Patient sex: F
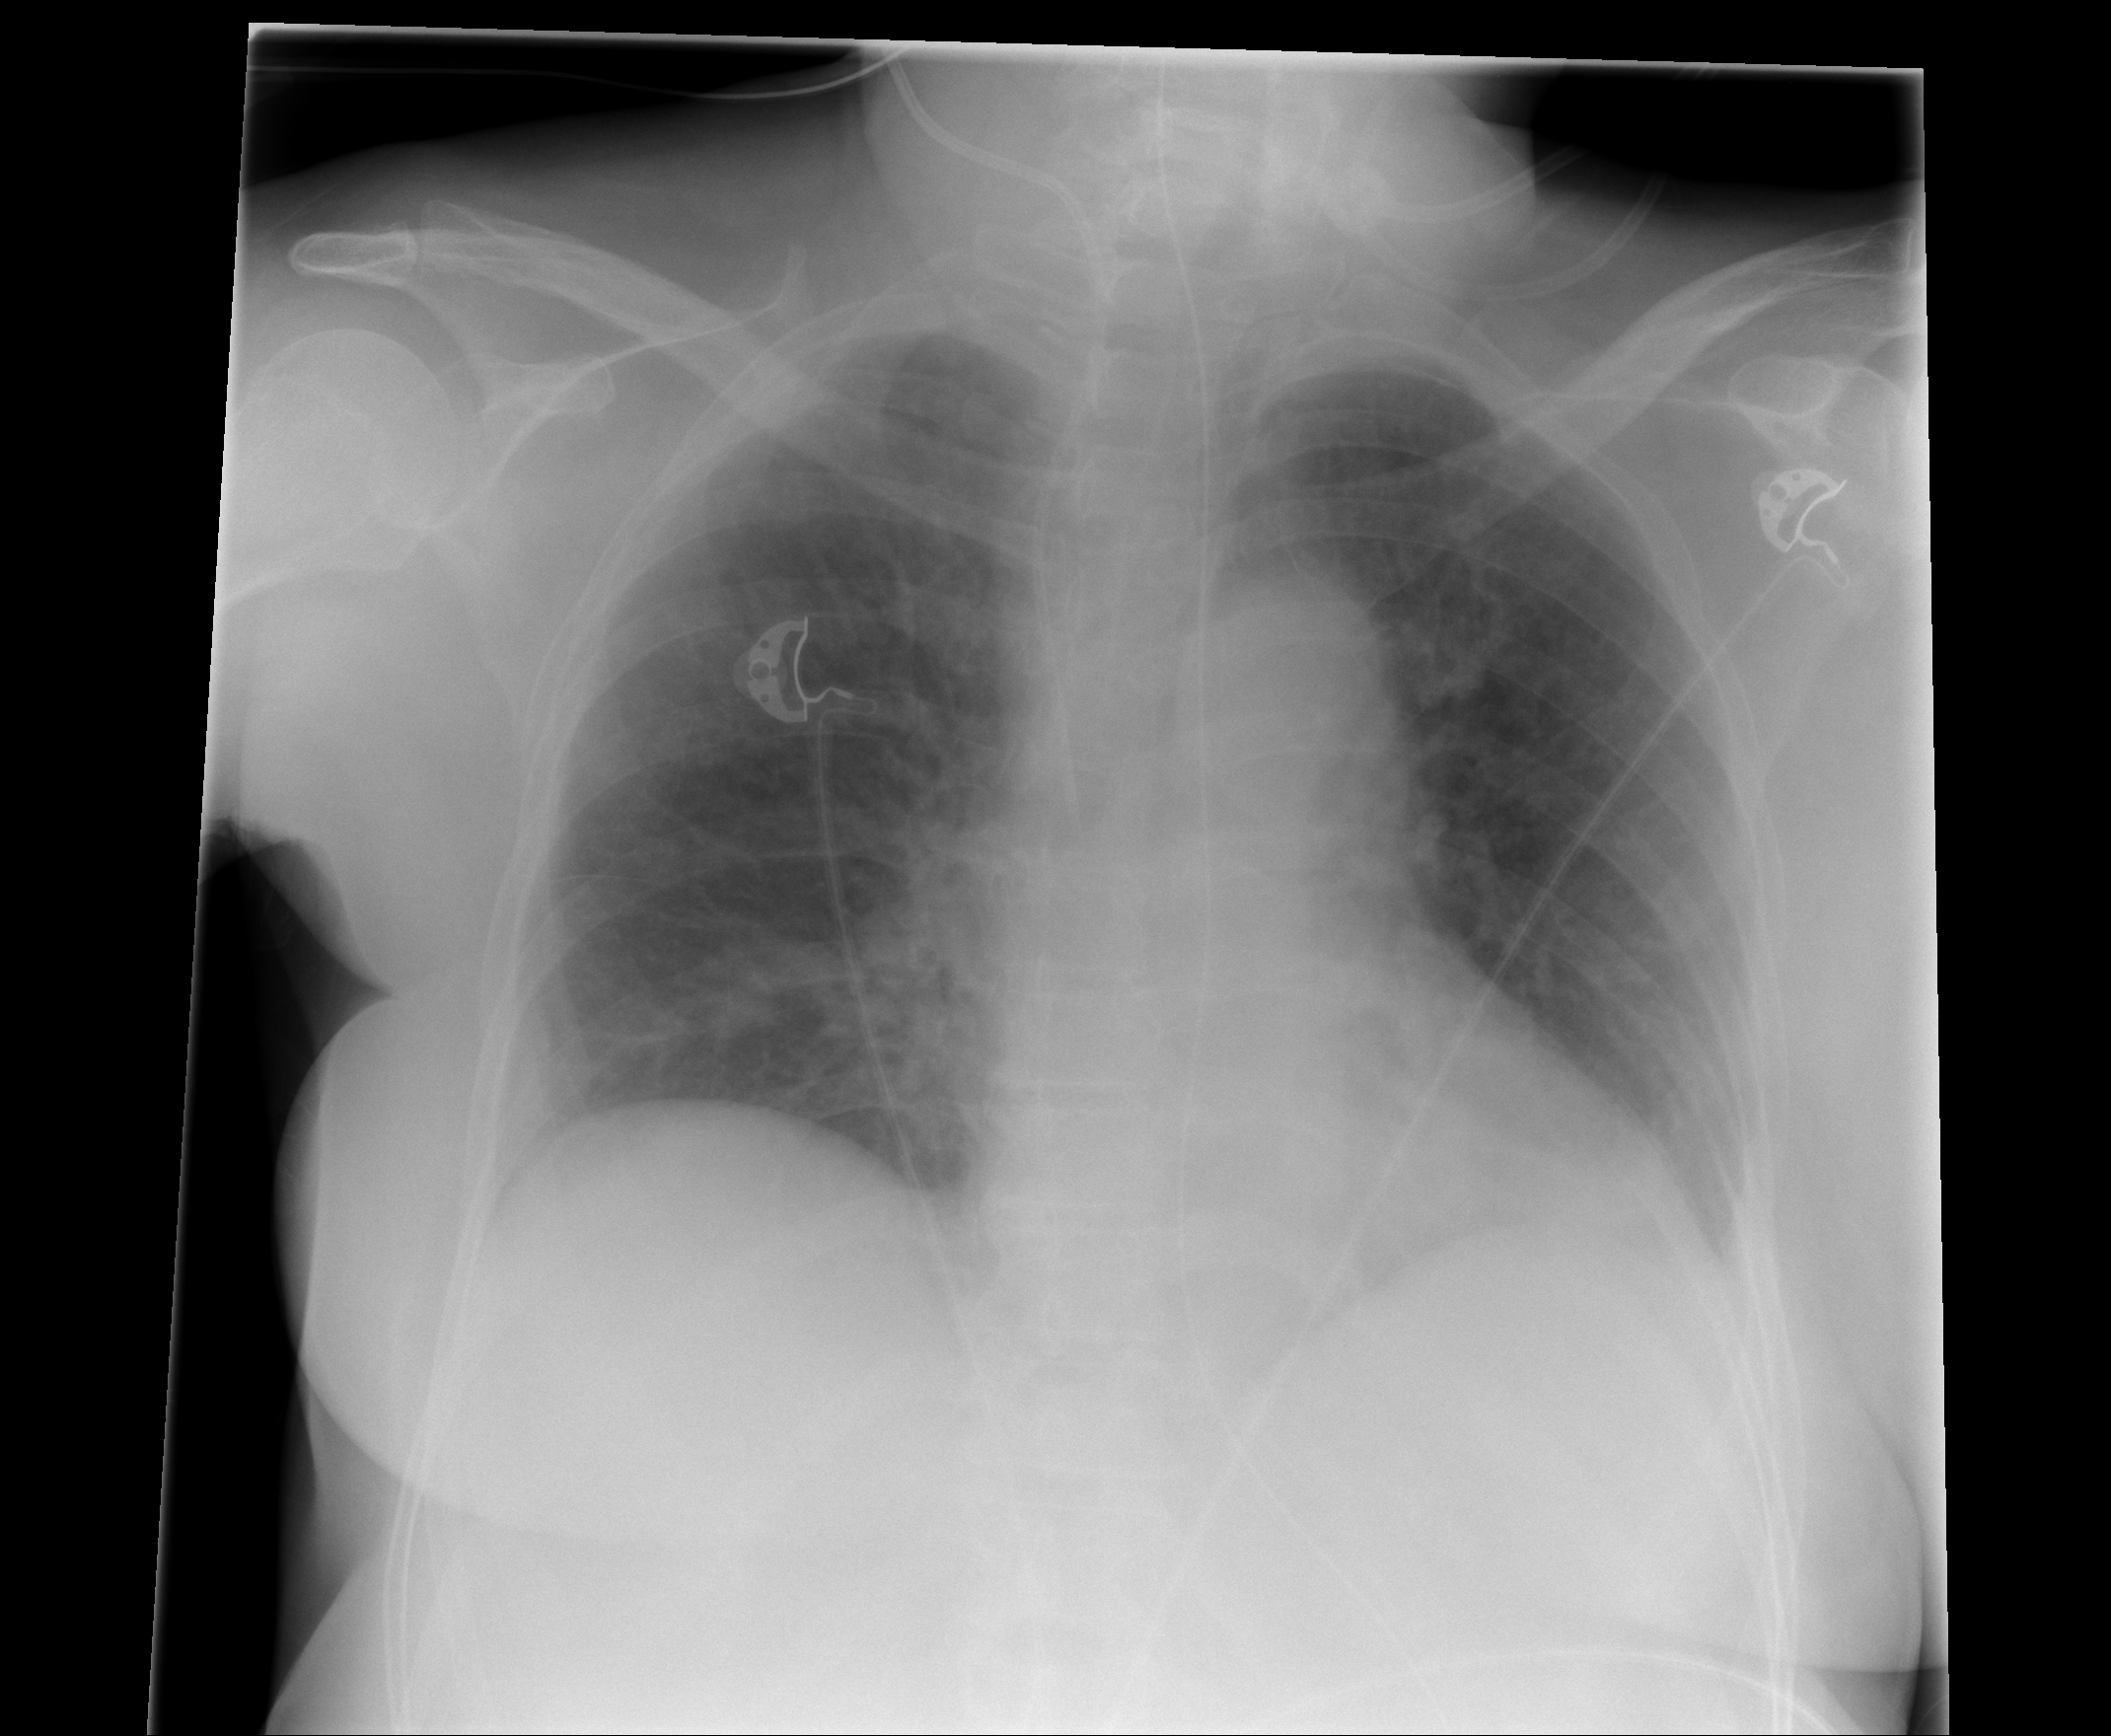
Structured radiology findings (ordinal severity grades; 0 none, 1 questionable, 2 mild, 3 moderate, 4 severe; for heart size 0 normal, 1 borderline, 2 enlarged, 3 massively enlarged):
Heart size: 0
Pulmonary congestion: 1
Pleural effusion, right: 0
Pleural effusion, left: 0
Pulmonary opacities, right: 1
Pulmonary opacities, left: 0
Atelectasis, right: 2
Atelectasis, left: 2